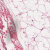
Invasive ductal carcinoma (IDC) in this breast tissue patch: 0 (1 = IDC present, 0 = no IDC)